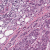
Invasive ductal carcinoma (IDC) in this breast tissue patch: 1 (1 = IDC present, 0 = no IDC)